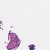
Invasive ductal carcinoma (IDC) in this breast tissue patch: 1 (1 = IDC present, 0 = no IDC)